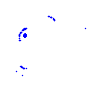
Particle: proton